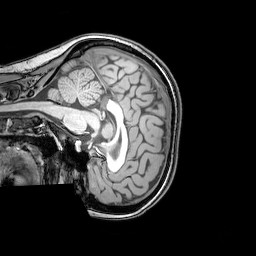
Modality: T1w
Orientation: sagittal
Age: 25
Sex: female
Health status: healthy
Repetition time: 0.081 s
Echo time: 0.037 s